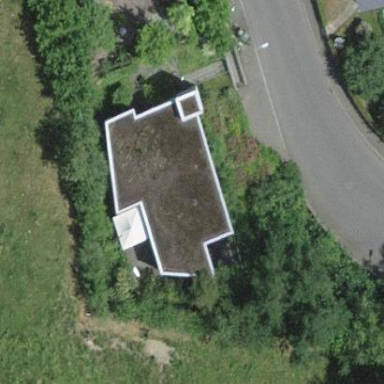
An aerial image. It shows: Detached building.